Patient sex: M
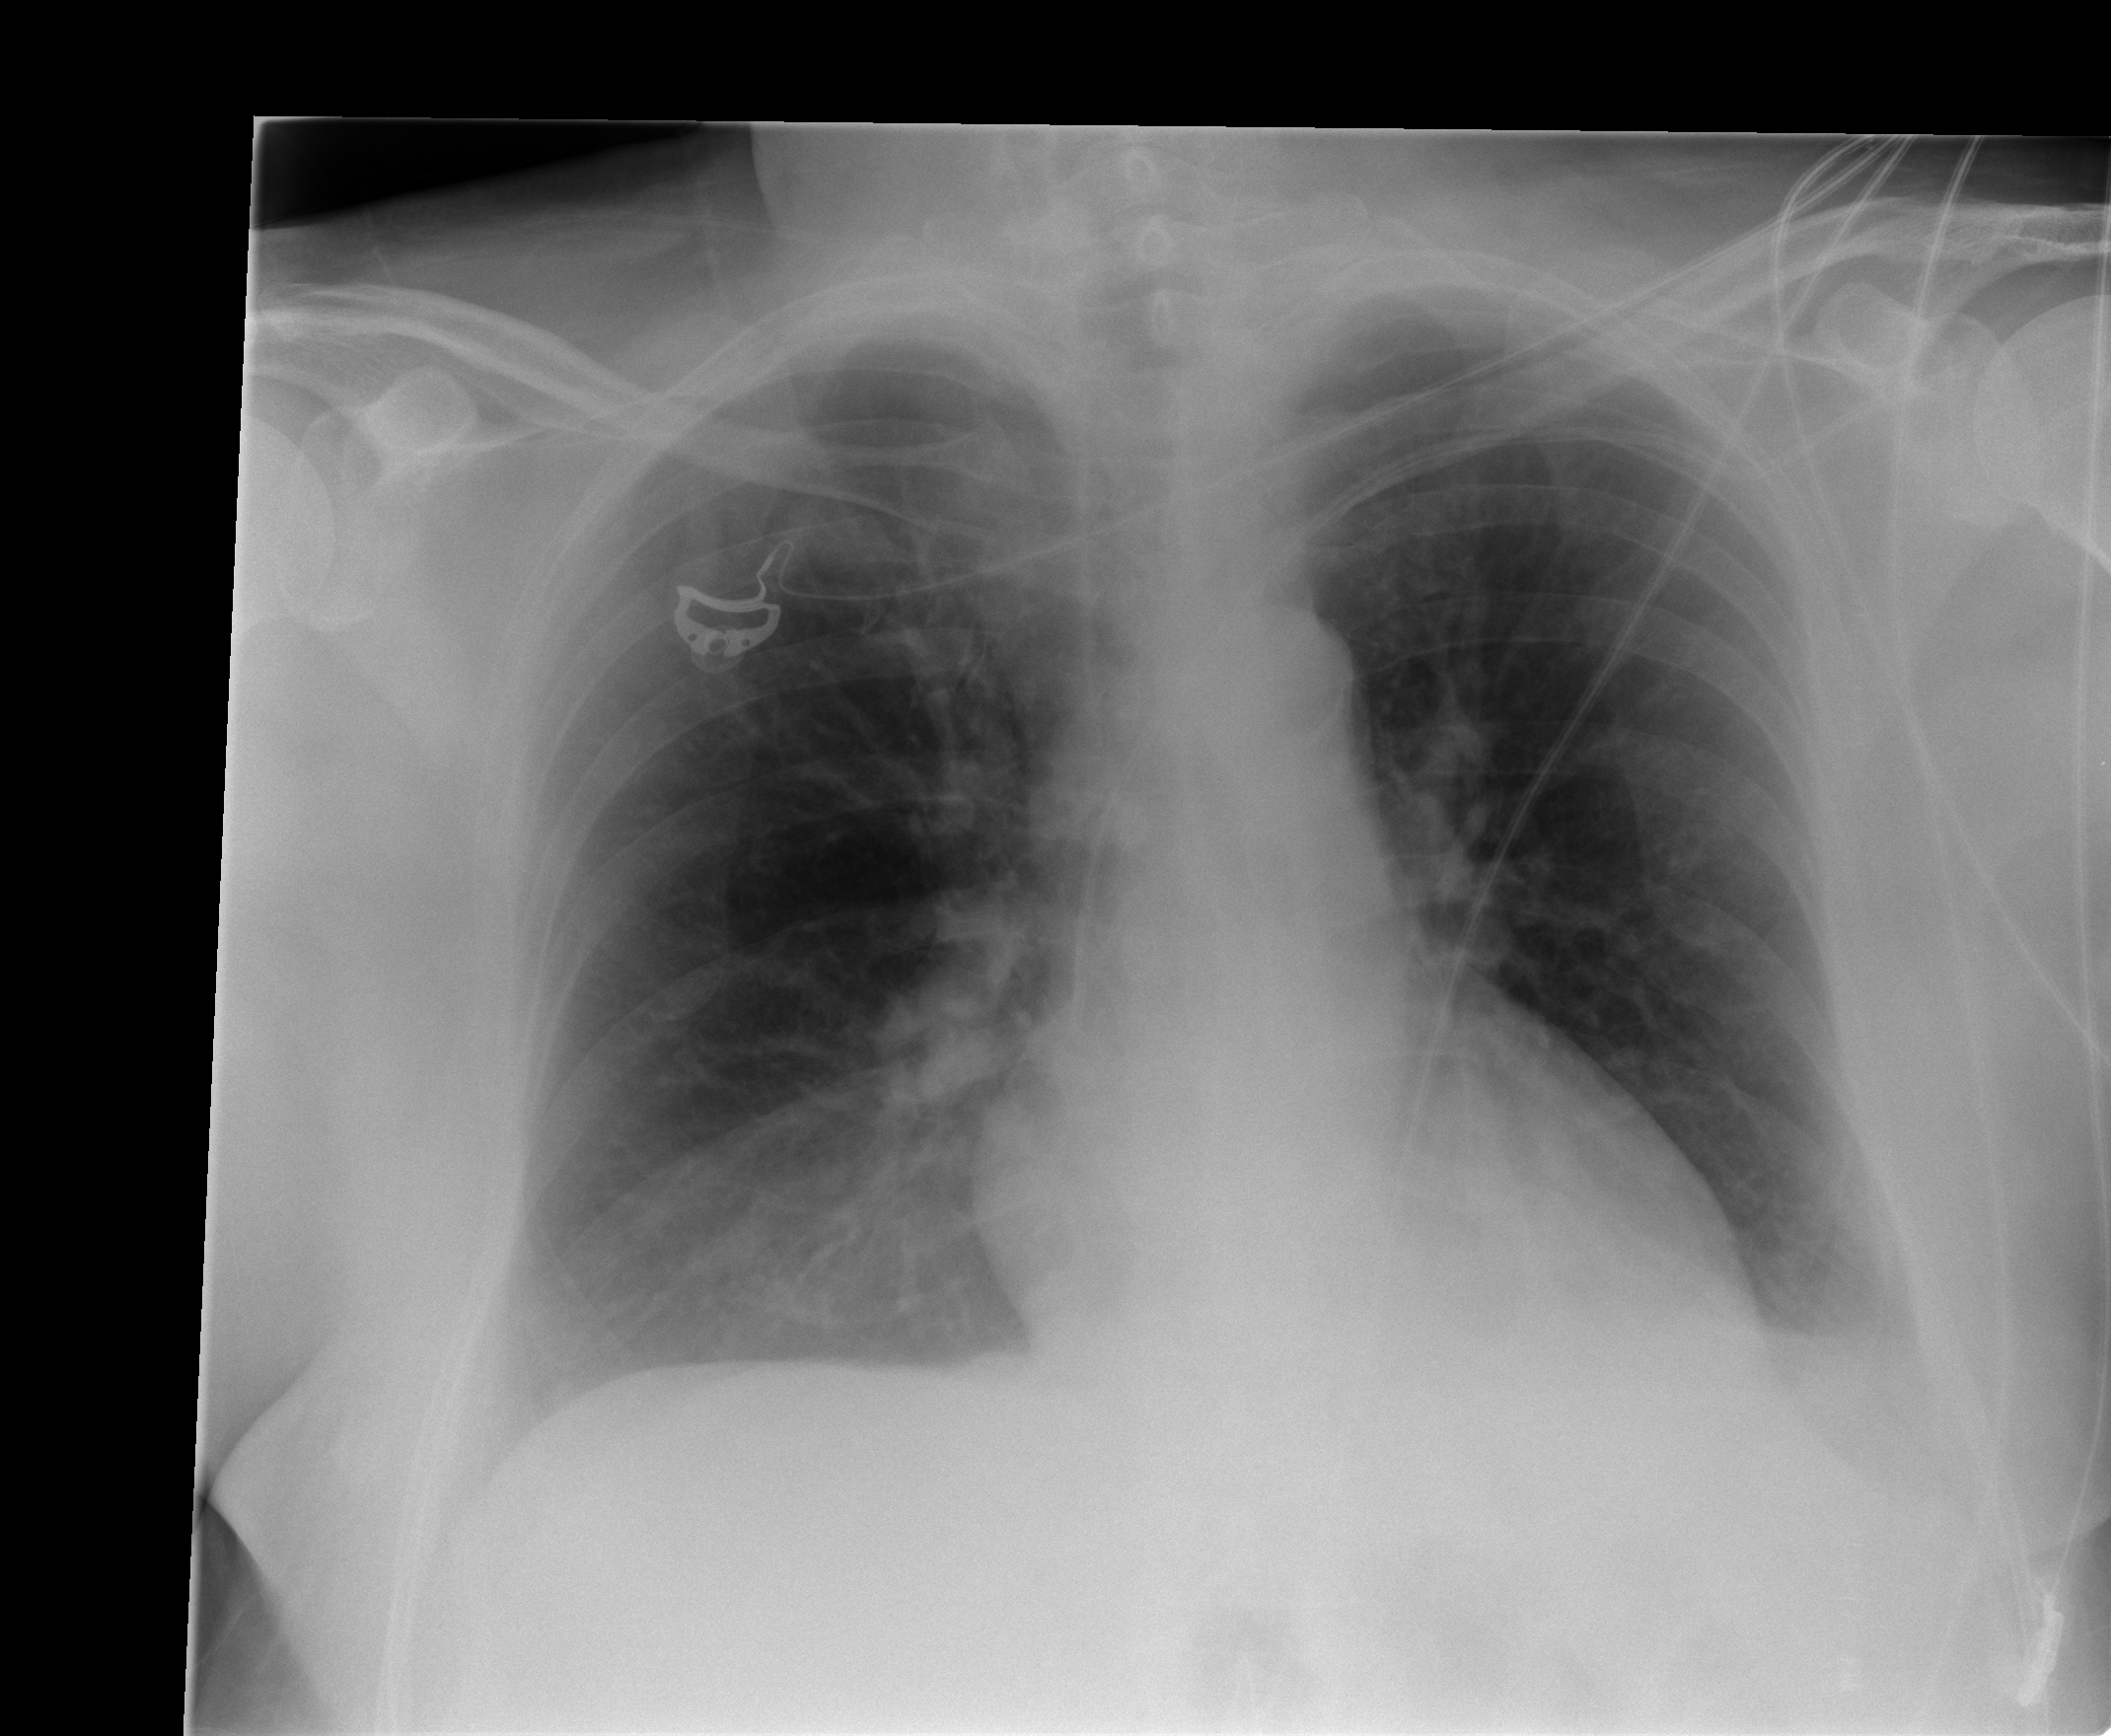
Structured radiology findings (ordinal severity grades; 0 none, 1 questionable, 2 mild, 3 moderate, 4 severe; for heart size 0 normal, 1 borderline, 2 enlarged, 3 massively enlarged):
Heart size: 0
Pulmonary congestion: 0
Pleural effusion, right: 0
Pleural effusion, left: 1
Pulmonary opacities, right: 0
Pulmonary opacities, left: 0
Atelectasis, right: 0
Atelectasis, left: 0